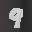
Label: 9